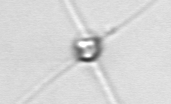
Label: Chaetoceros_similis